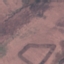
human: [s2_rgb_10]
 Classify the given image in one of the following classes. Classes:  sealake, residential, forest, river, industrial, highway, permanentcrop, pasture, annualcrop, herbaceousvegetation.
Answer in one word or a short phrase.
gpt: HerbaceousVegetation